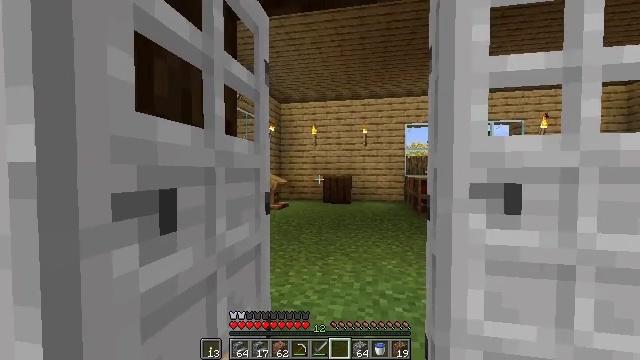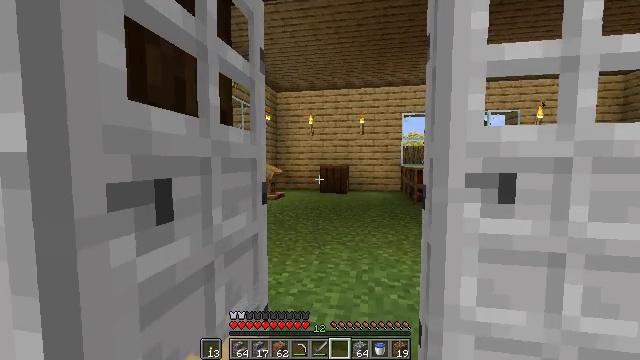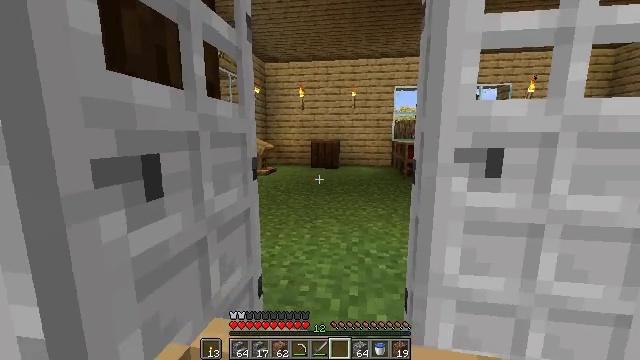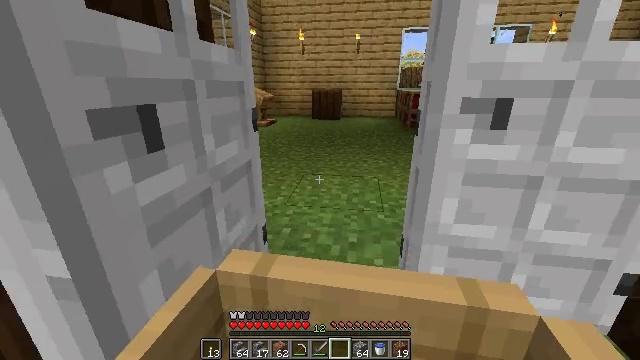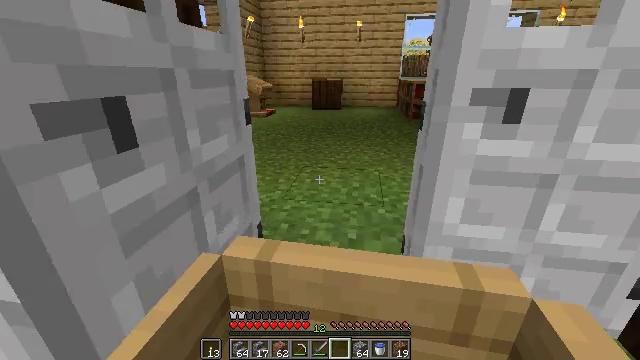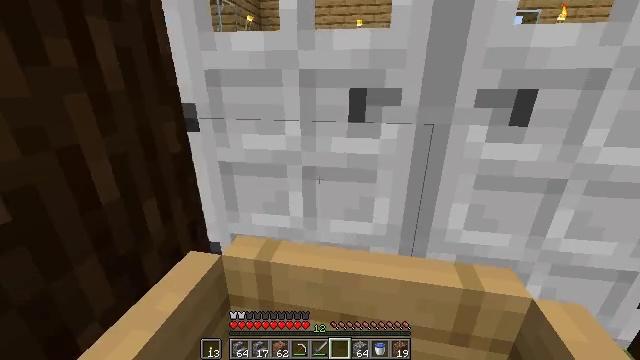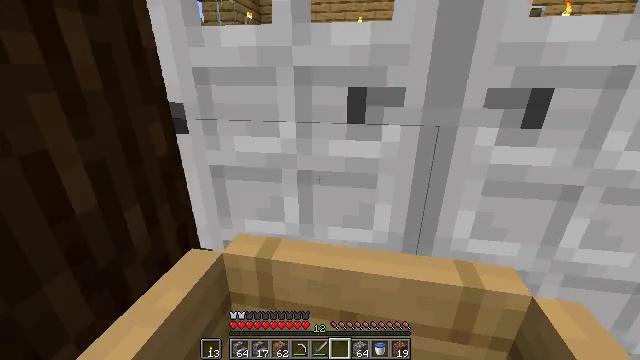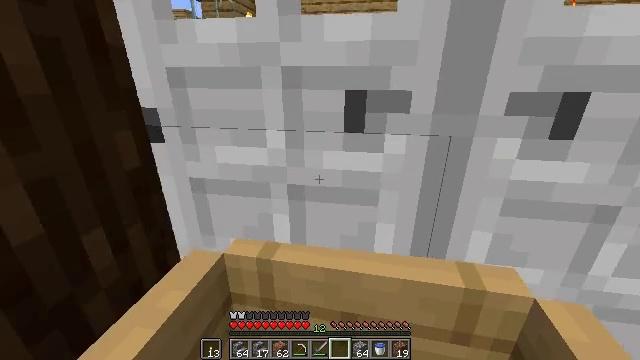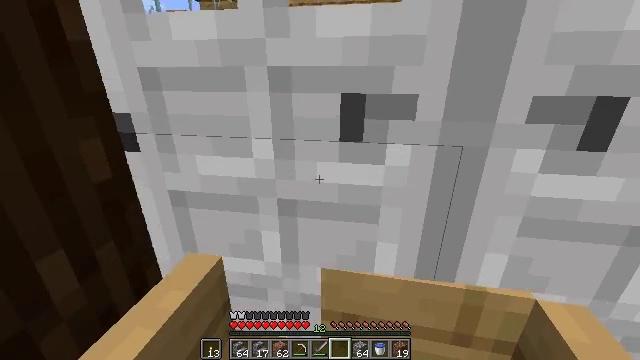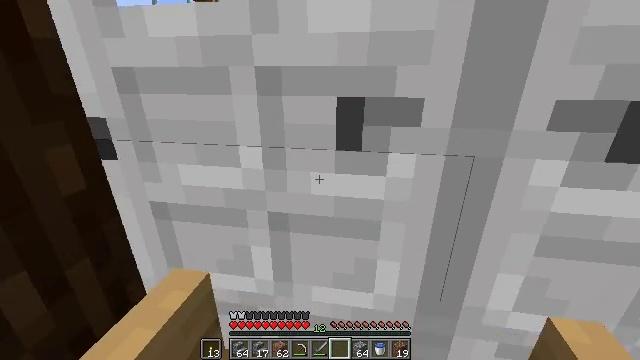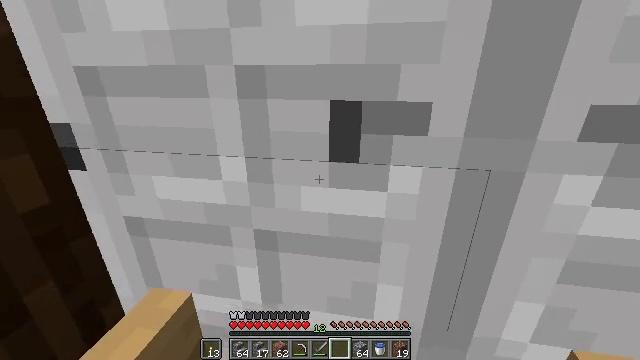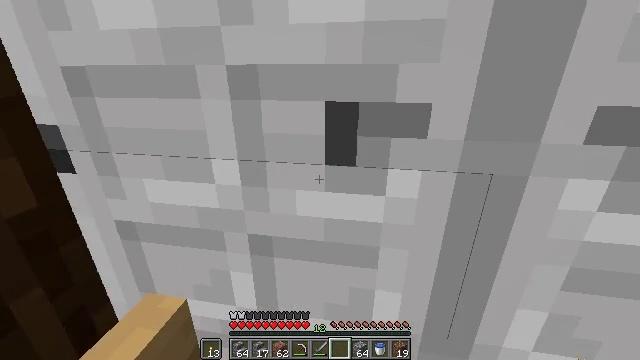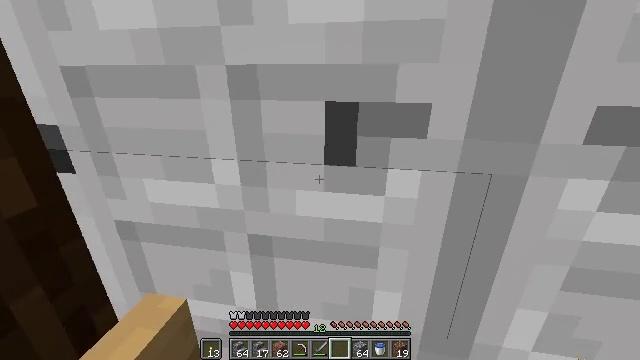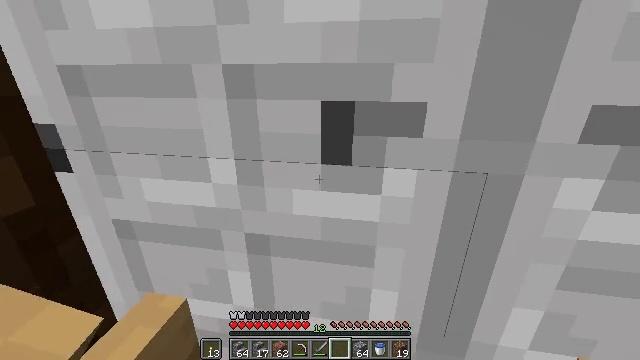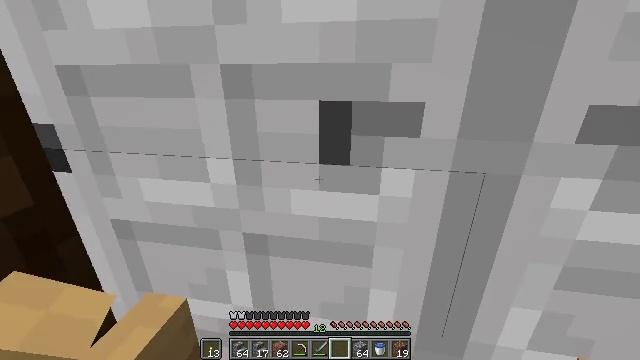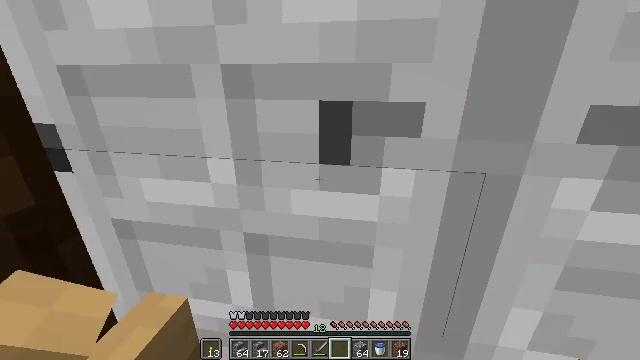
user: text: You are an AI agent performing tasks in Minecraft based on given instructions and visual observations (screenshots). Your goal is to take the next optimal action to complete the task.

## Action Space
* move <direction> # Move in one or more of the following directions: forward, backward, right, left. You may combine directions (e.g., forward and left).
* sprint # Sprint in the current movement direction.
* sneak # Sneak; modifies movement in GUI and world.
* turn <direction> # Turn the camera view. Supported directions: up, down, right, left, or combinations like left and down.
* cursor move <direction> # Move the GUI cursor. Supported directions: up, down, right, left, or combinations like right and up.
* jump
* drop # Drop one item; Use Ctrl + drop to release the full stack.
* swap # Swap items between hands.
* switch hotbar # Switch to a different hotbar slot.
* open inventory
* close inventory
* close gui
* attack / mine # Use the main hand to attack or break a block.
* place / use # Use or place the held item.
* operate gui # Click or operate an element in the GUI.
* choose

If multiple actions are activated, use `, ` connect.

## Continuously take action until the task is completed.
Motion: motion action
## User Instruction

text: Smash the iron door for recycling.
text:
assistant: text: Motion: move forward, turn down
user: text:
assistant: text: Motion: move forward, turn right and down
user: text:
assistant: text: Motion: move forward, turn down
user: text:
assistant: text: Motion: move forward, turn down
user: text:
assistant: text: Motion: move forward
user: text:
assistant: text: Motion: move forward
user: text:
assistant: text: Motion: move forward
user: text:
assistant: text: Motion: move forward
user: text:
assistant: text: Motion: move forward
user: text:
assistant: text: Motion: move forward
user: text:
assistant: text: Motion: move forward
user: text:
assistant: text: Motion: move forward
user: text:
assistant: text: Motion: move forward
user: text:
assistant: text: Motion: move forward
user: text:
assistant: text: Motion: move forward
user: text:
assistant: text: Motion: move forward
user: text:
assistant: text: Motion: no_op
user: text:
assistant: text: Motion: no_op
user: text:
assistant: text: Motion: no_op
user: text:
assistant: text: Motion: no_op
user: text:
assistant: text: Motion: no_op
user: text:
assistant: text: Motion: no_op
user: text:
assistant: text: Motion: no_op
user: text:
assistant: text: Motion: no_op
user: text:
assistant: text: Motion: move forward
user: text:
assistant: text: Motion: move forward
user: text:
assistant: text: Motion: move forward
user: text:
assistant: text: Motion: move forward
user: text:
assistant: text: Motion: move forward
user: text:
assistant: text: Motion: move forward, turn left